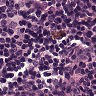
Metastatic tissue present: no